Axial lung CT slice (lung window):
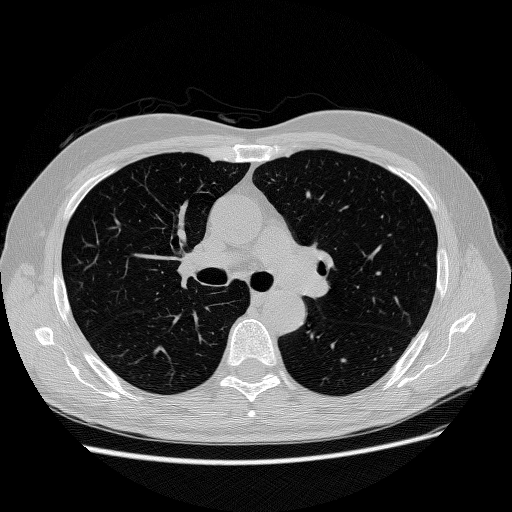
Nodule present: no